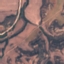
Land use / land cover: HerbaceousVegetation